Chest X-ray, PA view. Patient: 61 years old, sex F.
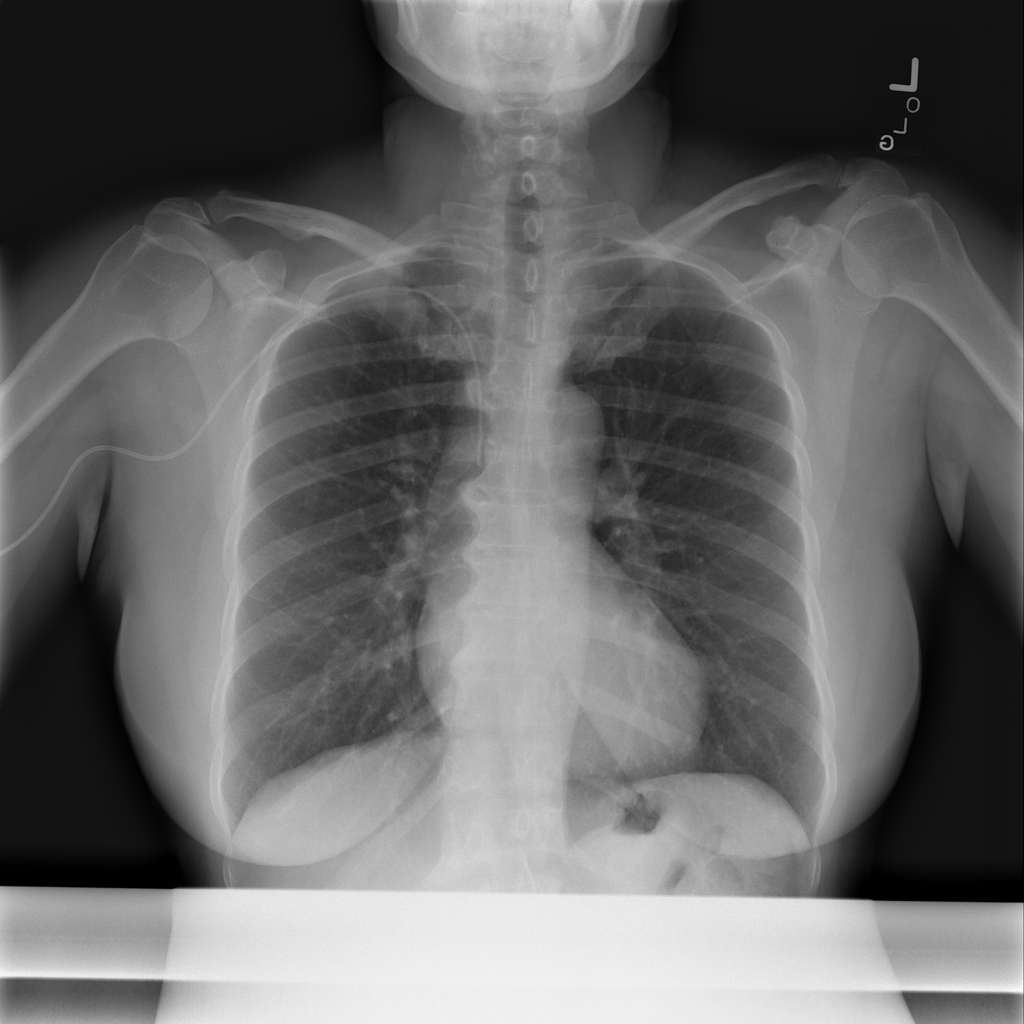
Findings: Infiltration